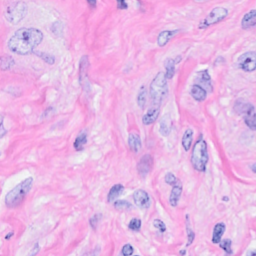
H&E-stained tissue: Breast